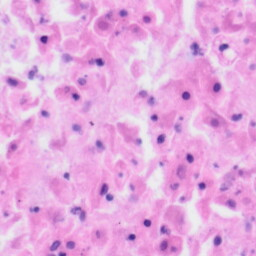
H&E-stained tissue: Tonsil